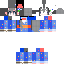
A female human skin with pale skin, wearing brown long hair dressed in a blue hoodie and blue pants, featuring a closed mouth.